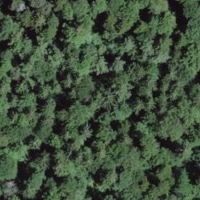
EUNIS habitat code: 44
Species observed at this site:
Lathyrus vernus